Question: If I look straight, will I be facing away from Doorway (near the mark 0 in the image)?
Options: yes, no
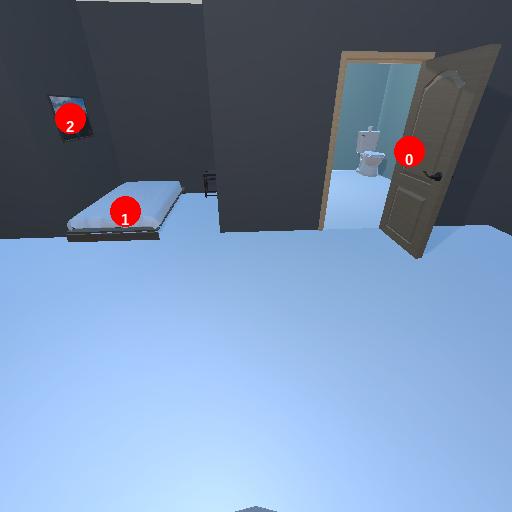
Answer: yes